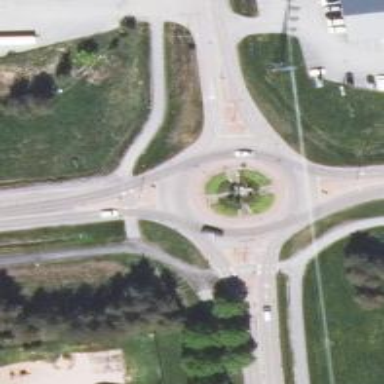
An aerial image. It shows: Roundabout at tertiary road junction.